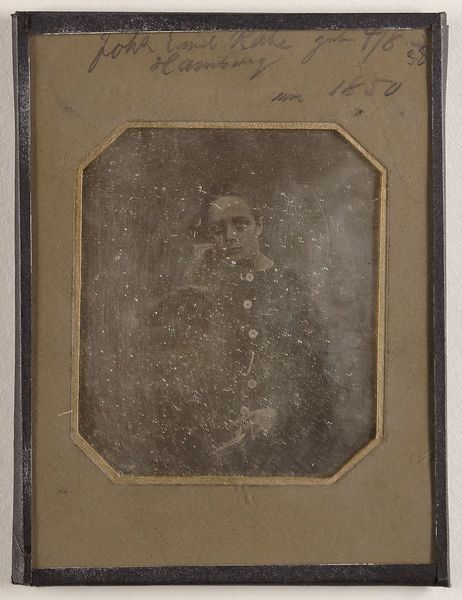
Titel: Johannes Emil Rabe (geb. 4.8.1838)
Künstler: Carl Ferdinand Stelzner
Standort: Hamburg
Institution: Museum für Kunst und Gewerbe Hamburg
Schlagwörter: gesten, portrait, figur, junge, foto, fotografie, photographie, photo, lichtbild, daguerreotypie, bildwerke, angewandte und bildende kunst, hessische systematik, porträt, armhaltungen, porträtfotografie, porträtphotographie, hüftbild